Question: I have been banging my head on this issue for a week now. Various google searches revealed possible solutions but nothing worked.
I would post a link to my app, but I am sure that is not allowed.
Simple app: press a button and it activates a translucent colored overlay.
The issue:
When the overlay is activated, and if the navigation bar is transparent, it does not cover/go behind the navigation bar.
Example: You can see the navigation bar is not covered. The transparent blue is the overlay.

In main activity after super and setting content view:
'''
Intent i = new Intent(getApplicationContext(), TintOverlayService.class);
i.setFlags(Intent.FLAG_ACTIVITY_NEW_TASK | Intent.FLAG_ACTIVITY_SINGLE_TOP);
'''
In 'TintOverlayService.class'
'''
LayoutInflater li = (LayoutInflater) getSystemService(LAYOUT_INFLATER_SERVICE);
windowManager = (WindowManager) getApplicationContext().getSystemService(Context.WINDOW_SERVICE);
mTopView = (LinearLayout) li.inflate(R.layout.red_overlay, null, false);
mTopView.setBackgroundColor(Color.parseColor(colorCode.replace("#", tintValue)));
WindowManager.LayoutParams params = new WindowManager.LayoutParams(
WindowManager.LayoutParams.MATCH_PARENT,
WindowManager.LayoutParams.MATCH_PARENT,
WindowManager.LayoutParams.TYPE_SYSTEM_OVERLAY,
WindowManager.LayoutParams.FLAG_LAYOUT_IN_SCREEN,
PixelFormat.TRANSLUCENT);
'''
This 'Color.parseColor(colorCode.replace("#", tintValue))' just applies a user selected color and opacity level.
XML for 'red_overlay' layout
'''
<LinearLayout xmlns:android="http://schemas.android.com/apk/res/android"
android:layout_width="match_parent"
android:layout_height="match_parent"
android:background="#40370000"
android:theme="@android:style/Theme.Holo.NoActionBar.TranslucentDecor"
android:fitsSystemWindows="true"
>
</LinearLayout>
'''
I have tried various 'WindowManager.LayoutParams', layouts, custom themes, View flags, the Immersive view thing. I am now at a loss with a headache.
Any help is much appreciated.
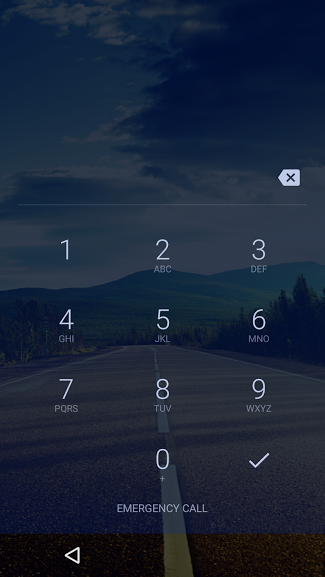
Answer: All I had to do was add two flags to the parameters:
WindowManager.LayoutParams.FLAG_TRANSLUCENT_NAVIGATION
WindowManager.LayoutParams.FLAG_LAYOUT_NO_LIMITS;
'''
int LayoutParamFlags = WindowManager.LayoutParams.FLAG_LAYOUT_IN_SCREEN
| WindowManager.LayoutParams.FLAG_TRANSLUCENT_NAVIGATION
| WindowManager.LayoutParams.FLAG_LAYOUT_NO_LIMITS;
WindowManager.LayoutParams params = new WindowManager.LayoutParams(
WindowManager.LayoutParams.MATCH_PARENT,
densityDpi * 6,
WindowManager.LayoutParams.TYPE_SYSTEM_OVERLAY,
LayoutParamFlags,
PixelFormat.TRANSLUCENT);
'''